Question: > Related: <URL>
I have an object 'x', and after running 'console.log(x)' Chrome's debugger shows me this:

How can I check if 'x' is a 'jQuery.Event' using JavaScript? (I've tried 'Object.getPrototypeOf', 'toString' and 'obj.constructor').
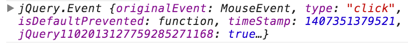
Answer: Agreeing @Rocket's comment: 'instanceof' is the way to go. You can try this on SO's website in the JS console
'''
var x = $.Event()
x instanceof $.Event
'''
More information can be found in this eerily similar post: <URL>